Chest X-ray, PA view. Patient: 23 years old, sex F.
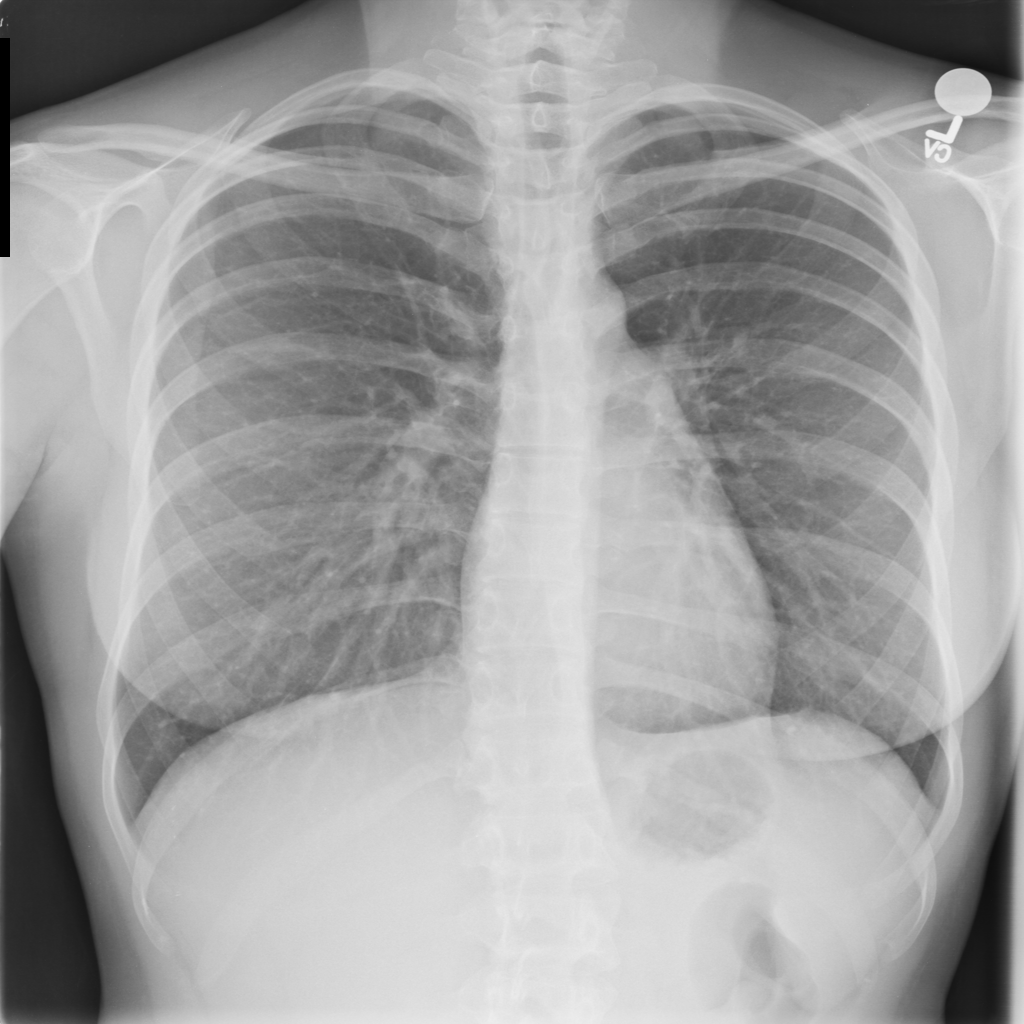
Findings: No Finding